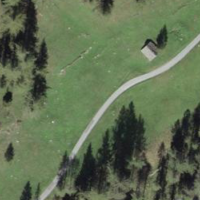
EUNIS habitat code: 41
Species observed at this site:
Rumex alpinus